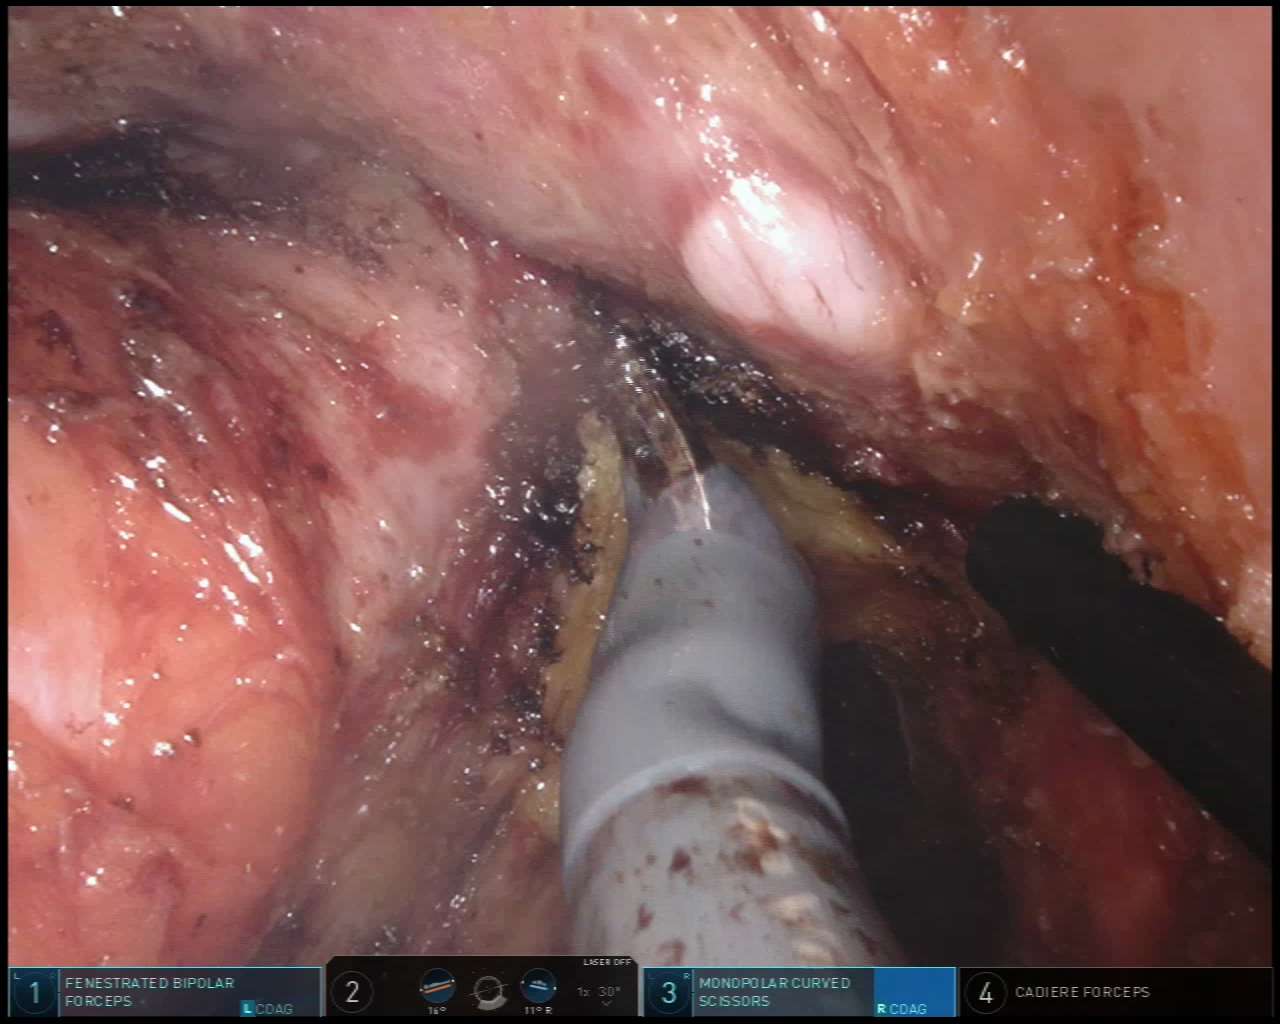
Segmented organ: vesicular_glands
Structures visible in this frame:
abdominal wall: no
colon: no
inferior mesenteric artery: no
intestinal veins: no
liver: no
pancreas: no
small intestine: no
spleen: no
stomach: no
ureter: no
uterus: no
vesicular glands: yes